Aerial crown-view tile of a tropical tree (Barro Colorado Island, Panama), acquired 20250414:
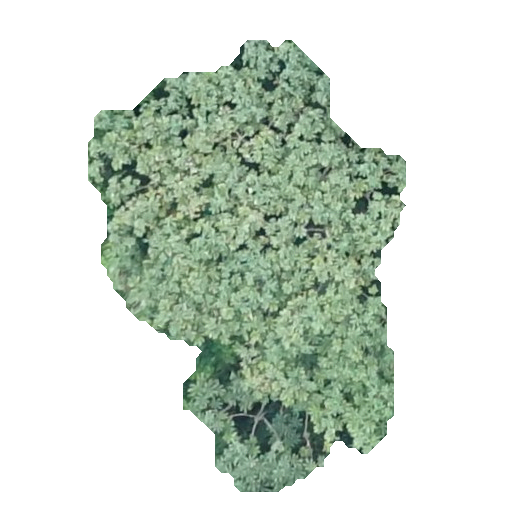
Species: Cecropia insignis
GBIF accepted scientific name: Cecropia insignis
Crown area: 141.422 m²